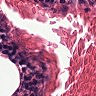
Metastatic tissue present: no